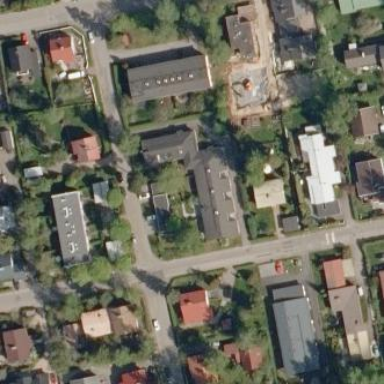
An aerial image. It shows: Terrace building with gabled roof.